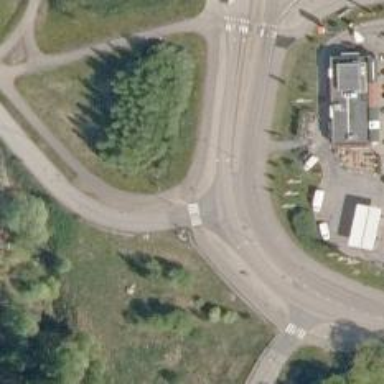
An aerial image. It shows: Uncontrolled crossing on the road.